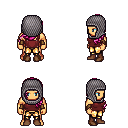
a pixel art fantasy rpg character, male body template, human, tanned skin, maroon pirate shirt, gold greaves, pink left-swept hairstyle, chain hood, leather bracers, brown shoes, four views (front, back, left, right), 2x2 character sprite sheet, small pixel art, hard edges, no anti-aliasing